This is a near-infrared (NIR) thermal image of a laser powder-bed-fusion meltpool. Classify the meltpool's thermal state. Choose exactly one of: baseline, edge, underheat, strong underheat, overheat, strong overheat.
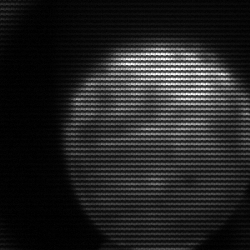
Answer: edge